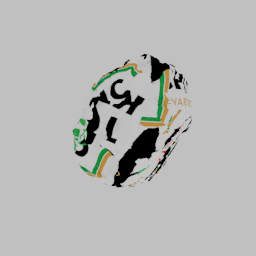
Label: nature